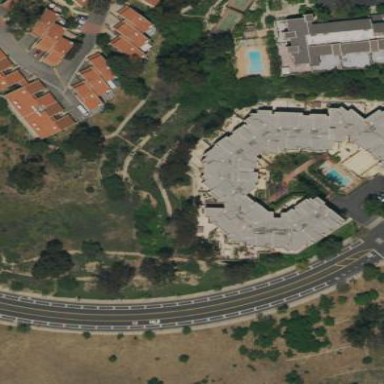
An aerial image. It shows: Condominium in residential area.